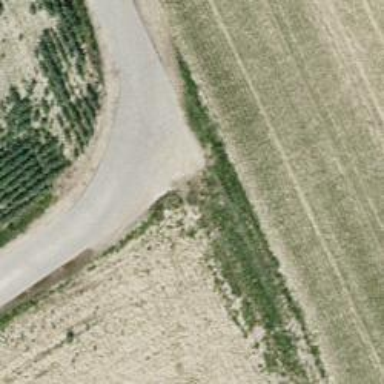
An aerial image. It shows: Well-maintained track road of grade 1.